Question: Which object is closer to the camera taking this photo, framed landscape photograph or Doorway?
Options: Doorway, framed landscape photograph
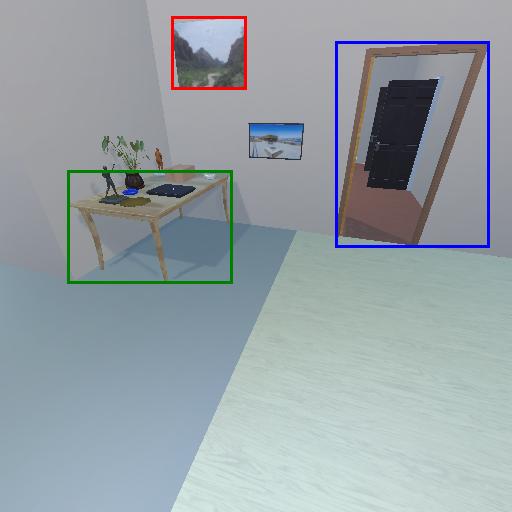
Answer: Doorway